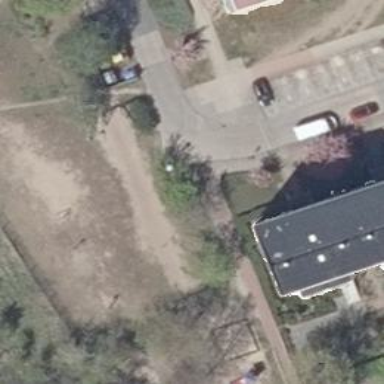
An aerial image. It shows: Residential road with concrete surface. Sidewalks are present on both sides.